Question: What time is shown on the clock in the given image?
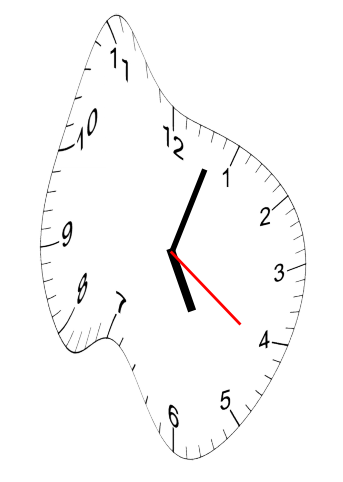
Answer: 05:03:21